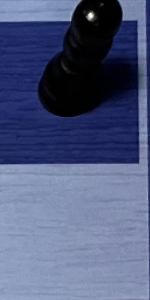
Label: Empty